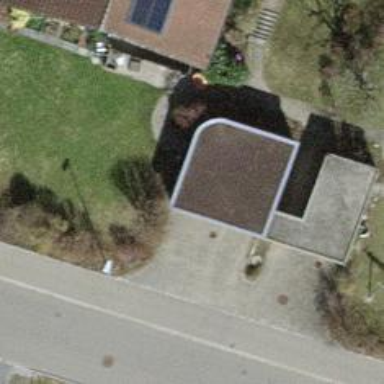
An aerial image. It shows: Garage.